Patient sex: F
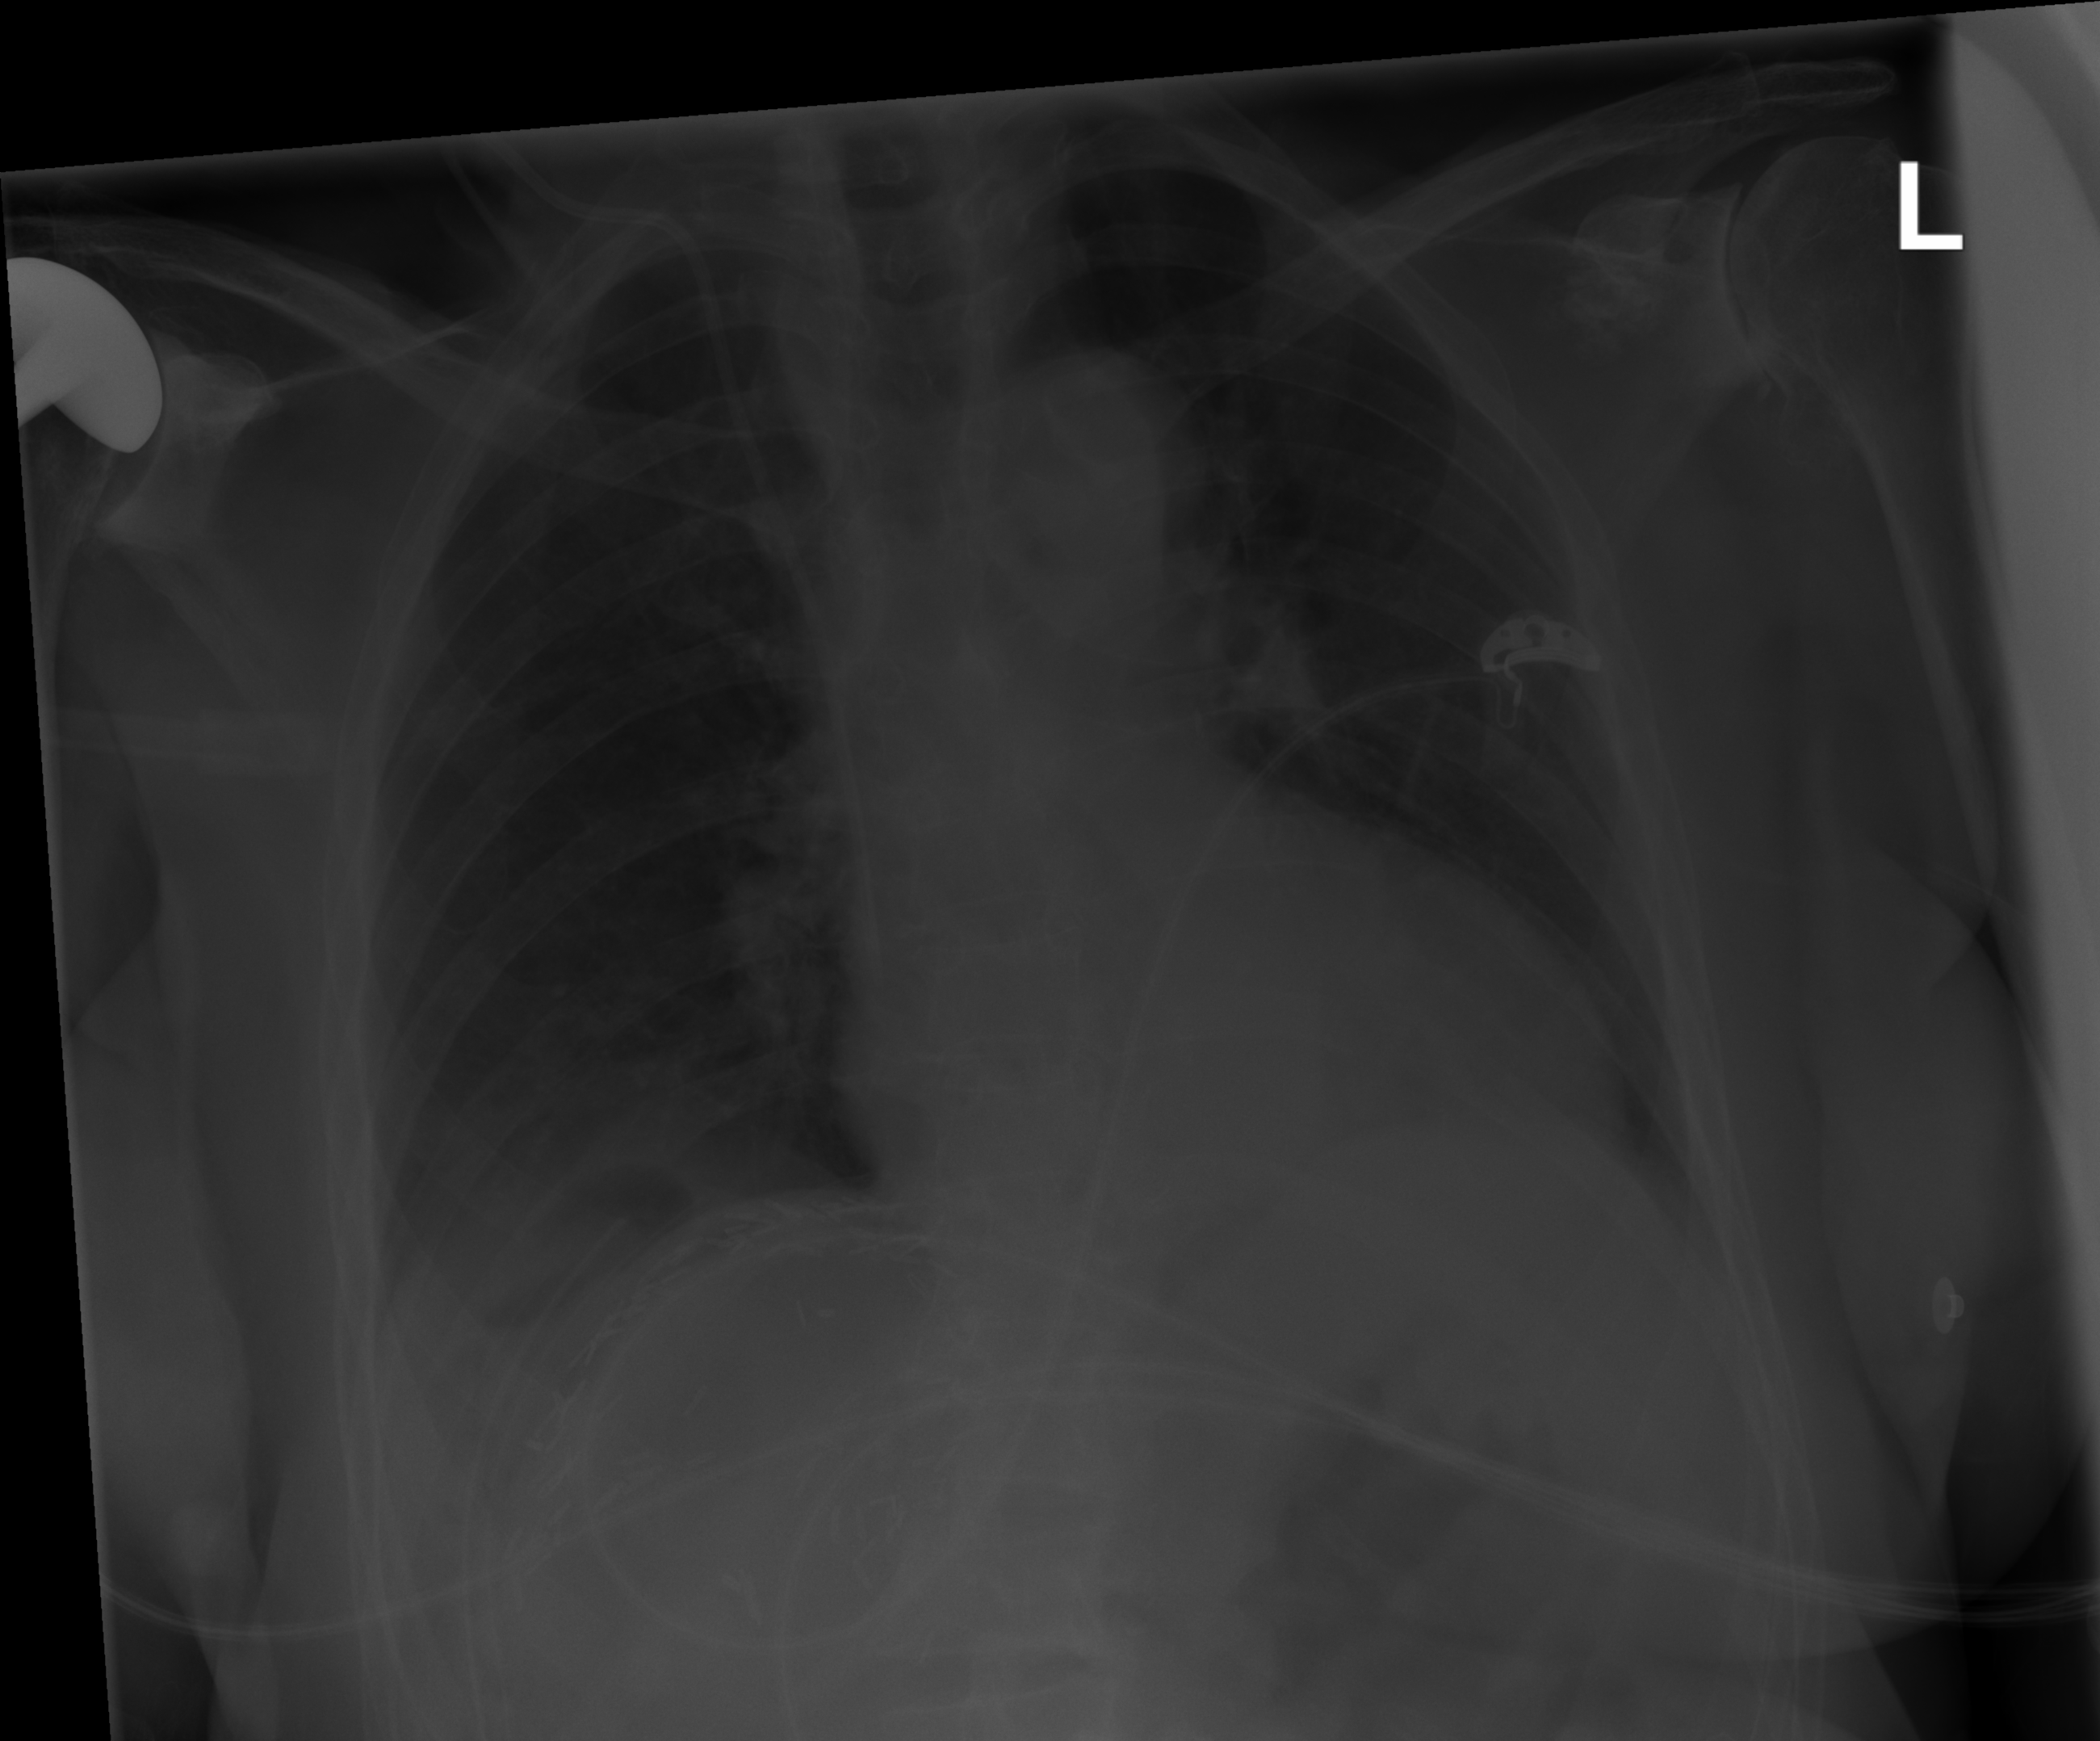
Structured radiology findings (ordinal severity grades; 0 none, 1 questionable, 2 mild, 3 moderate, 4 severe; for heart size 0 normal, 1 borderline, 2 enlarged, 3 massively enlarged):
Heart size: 2
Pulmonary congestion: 0
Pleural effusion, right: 2
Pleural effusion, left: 0
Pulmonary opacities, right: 0
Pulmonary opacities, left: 0
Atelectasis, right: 2
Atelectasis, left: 0